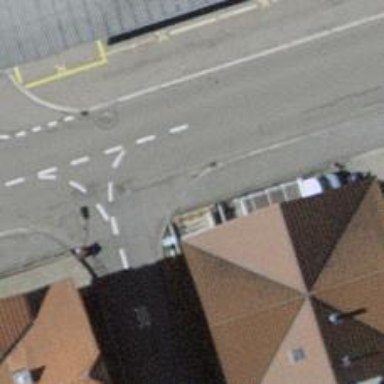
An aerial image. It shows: Kerb barrier.